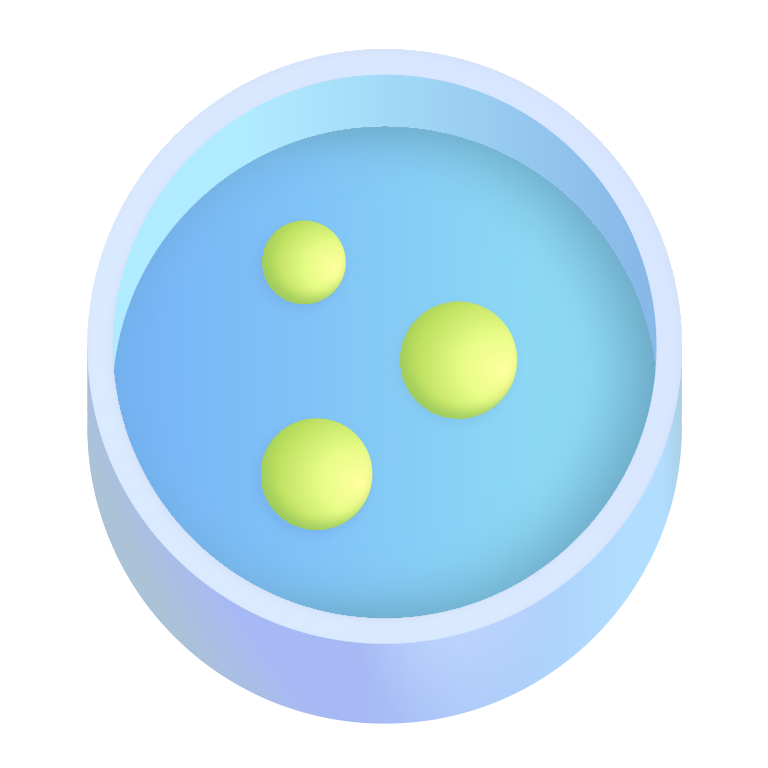
petri dish color